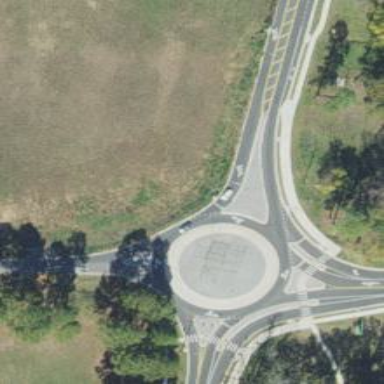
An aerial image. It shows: Secondary road around roundabout.